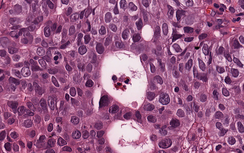
Tumor epithelial tissue: yes
Tumor-associated stroma tissue: no
Normal tissue: no